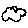
Label: cloud